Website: bh-photo
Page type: customer-info-address
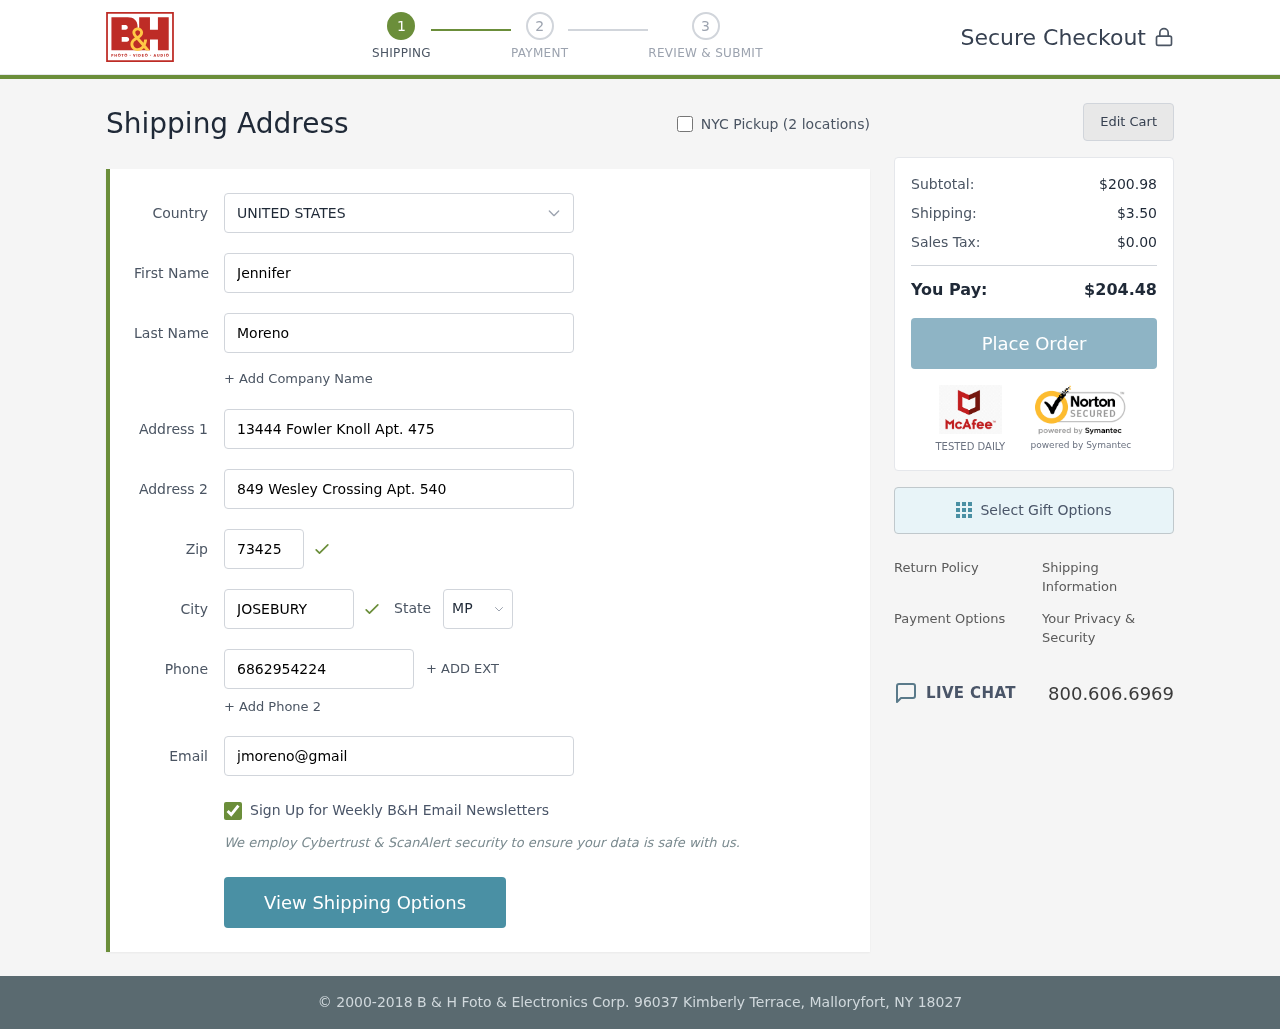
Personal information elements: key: PII_CITY
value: Josebury
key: PII_COUNTRY
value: United States
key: PII_EMAIL
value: jmoreno@gmail.com
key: PII_FIRSTNAME
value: Jennifer
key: PII_LASTNAME
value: Moreno
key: PII_PHONE
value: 6862954224
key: PII_POSTCODE
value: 73425
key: PII_STATE_ABBR
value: MP
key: PII_STREET
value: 13444 Fowler Knoll Apt. 475
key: PII_STREET2
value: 849 Wesley Crossing Apt. 540
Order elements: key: ORDER_SUBTOTAL
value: $200.98
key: ORDER_SHIPPING_COST
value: $3.50
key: ORDER_TAX
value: $0.00
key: ORDER_TOTAL
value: $204.48